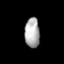
Tissue: prostate
Cell type: T cells
Senescence score: 0.2389
Nuclear area (px): 437
Mean DAPI intensity: 173.613